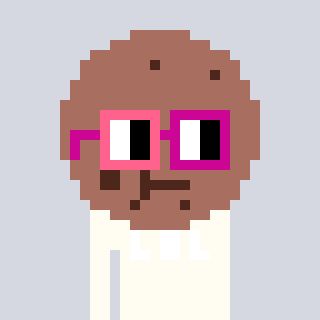
a pixel art character with square pink and red glasses, a cookie-shaped head and a grayscale-colored body on a cool background